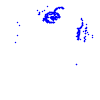
Particle: proton